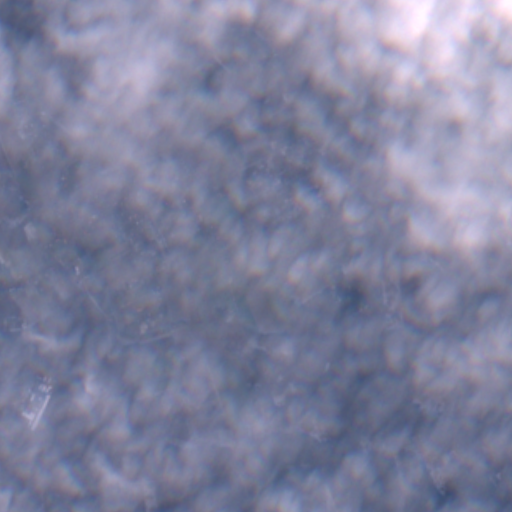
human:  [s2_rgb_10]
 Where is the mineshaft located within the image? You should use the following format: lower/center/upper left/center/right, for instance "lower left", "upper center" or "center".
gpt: The mineshaft is located in the lower left of the image.
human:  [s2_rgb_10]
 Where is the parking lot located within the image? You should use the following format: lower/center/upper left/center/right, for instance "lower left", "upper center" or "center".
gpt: The parking lot is located in the upper center of the image.
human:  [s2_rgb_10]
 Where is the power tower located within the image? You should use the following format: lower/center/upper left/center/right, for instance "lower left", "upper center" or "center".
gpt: The power tower is located in the upper right of the image.
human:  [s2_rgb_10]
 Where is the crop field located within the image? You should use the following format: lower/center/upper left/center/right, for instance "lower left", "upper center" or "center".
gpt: There is no crop field in the image.